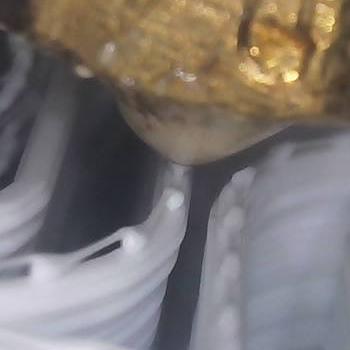
Flow rate: 35%